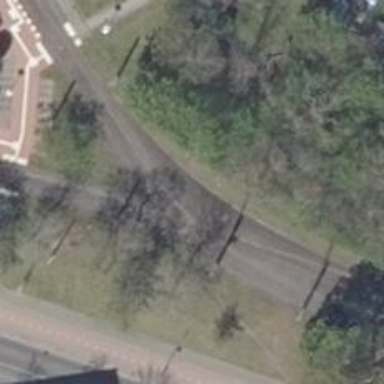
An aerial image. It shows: Tram railway with contact lines for electrification.